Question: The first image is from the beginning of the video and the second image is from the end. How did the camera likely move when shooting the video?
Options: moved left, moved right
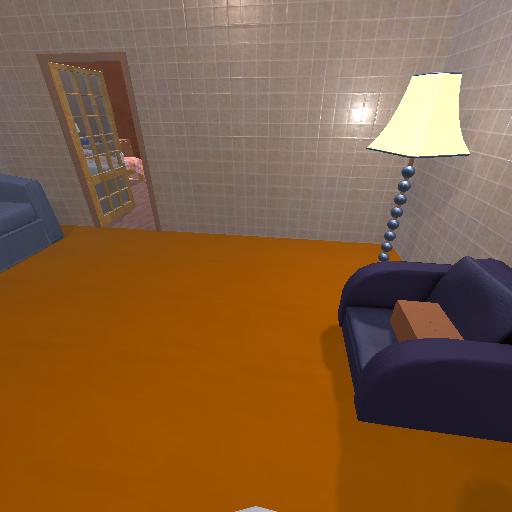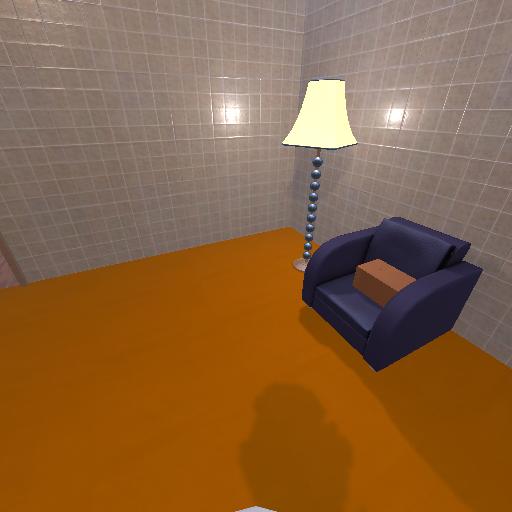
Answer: moved left